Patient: sex F, age 69
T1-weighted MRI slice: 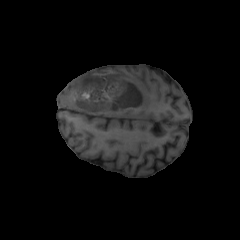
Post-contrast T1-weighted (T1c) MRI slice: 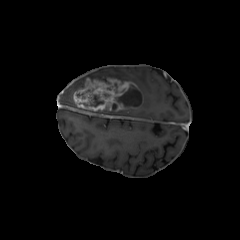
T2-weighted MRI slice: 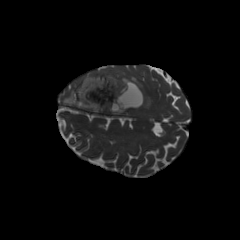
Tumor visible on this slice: yes
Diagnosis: Glioblastoma, IDH-wildtype
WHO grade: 4